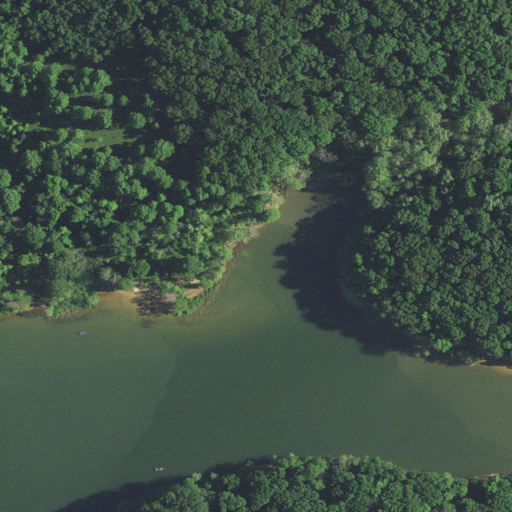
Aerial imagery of valley in Indiana named Jarrell Hollow containing deciduous forest, open water, and barren land